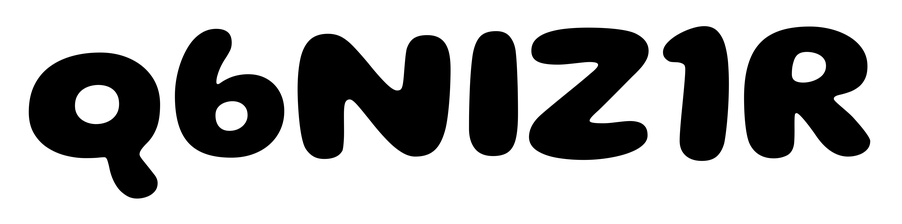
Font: Gluten_Bold